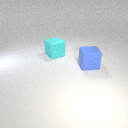
large cyan rubber cube behind large blue rubber cube